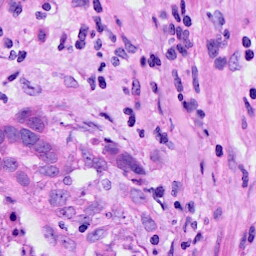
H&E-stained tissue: Ovarian